Current action and preconditions to check: path_clear

Your task: For each precondition in the list above, predict whether it will hold at this action.

Consider the current scene as observed from the mobile robot's camera, and analyze the predicted future states of all dynamic agents (e.g., people, animals, vehicles, or any moving entities) within the NEXT SECOND.

IMPORTANT: Only answer "very likely" if you are absolutely certain—based on strong, clear evidence—that a dynamic agent will violate the precondition in the predicted future state. Do NOT answer "very likely" for unlikely, ambiguous, or low-probability risks.

Ask yourself for each precondition: Is there a high probability, with clear and convincing evidence, that the predicted future states of any dynamic agent will interfere with the predicted future state of the currently executing action within the NEXT SECOND, causing that precondition to fail?

Assess the risk level based on these predictions. Use "likely" or "very likely" if motions create a clear risk of interference.

Use "neutral" or "improbable" if agents are nearby but their predicted paths are clearly diverging or non-conflicting.

Failure Risk Categories: "very improbable", "improbable", "neutral", "likely", "very likely"

Answer Format: Output ONLY the probability_of_failure value from these categories: "very improbable", "improbable", "neutral", "likely", "very likely"

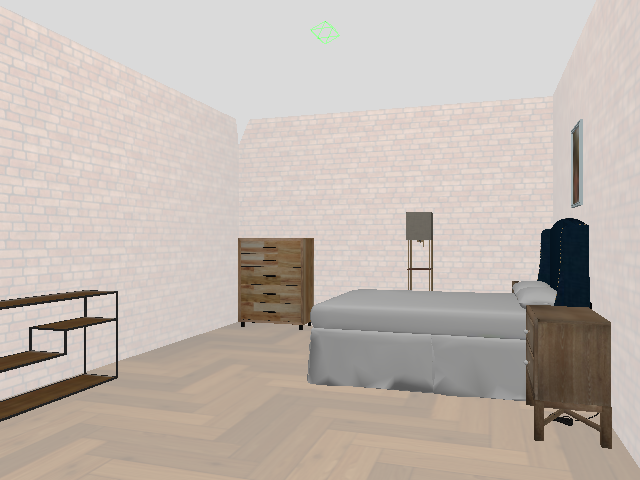

Answer: very improbable